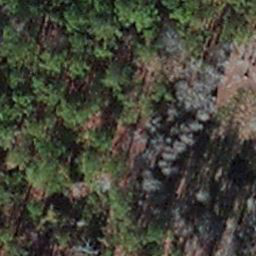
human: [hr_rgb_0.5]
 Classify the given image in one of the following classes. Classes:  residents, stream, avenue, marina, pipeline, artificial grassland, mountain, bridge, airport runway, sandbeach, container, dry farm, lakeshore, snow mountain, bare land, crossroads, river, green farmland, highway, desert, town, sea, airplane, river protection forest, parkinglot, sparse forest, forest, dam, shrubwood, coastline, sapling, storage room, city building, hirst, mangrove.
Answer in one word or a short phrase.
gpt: sapling